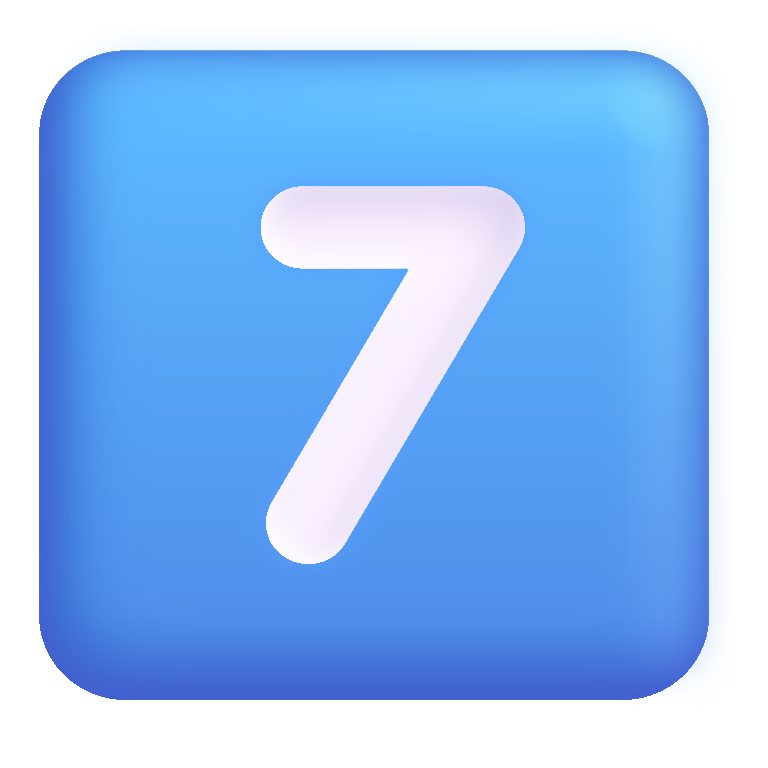
keycap 7 color